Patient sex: F
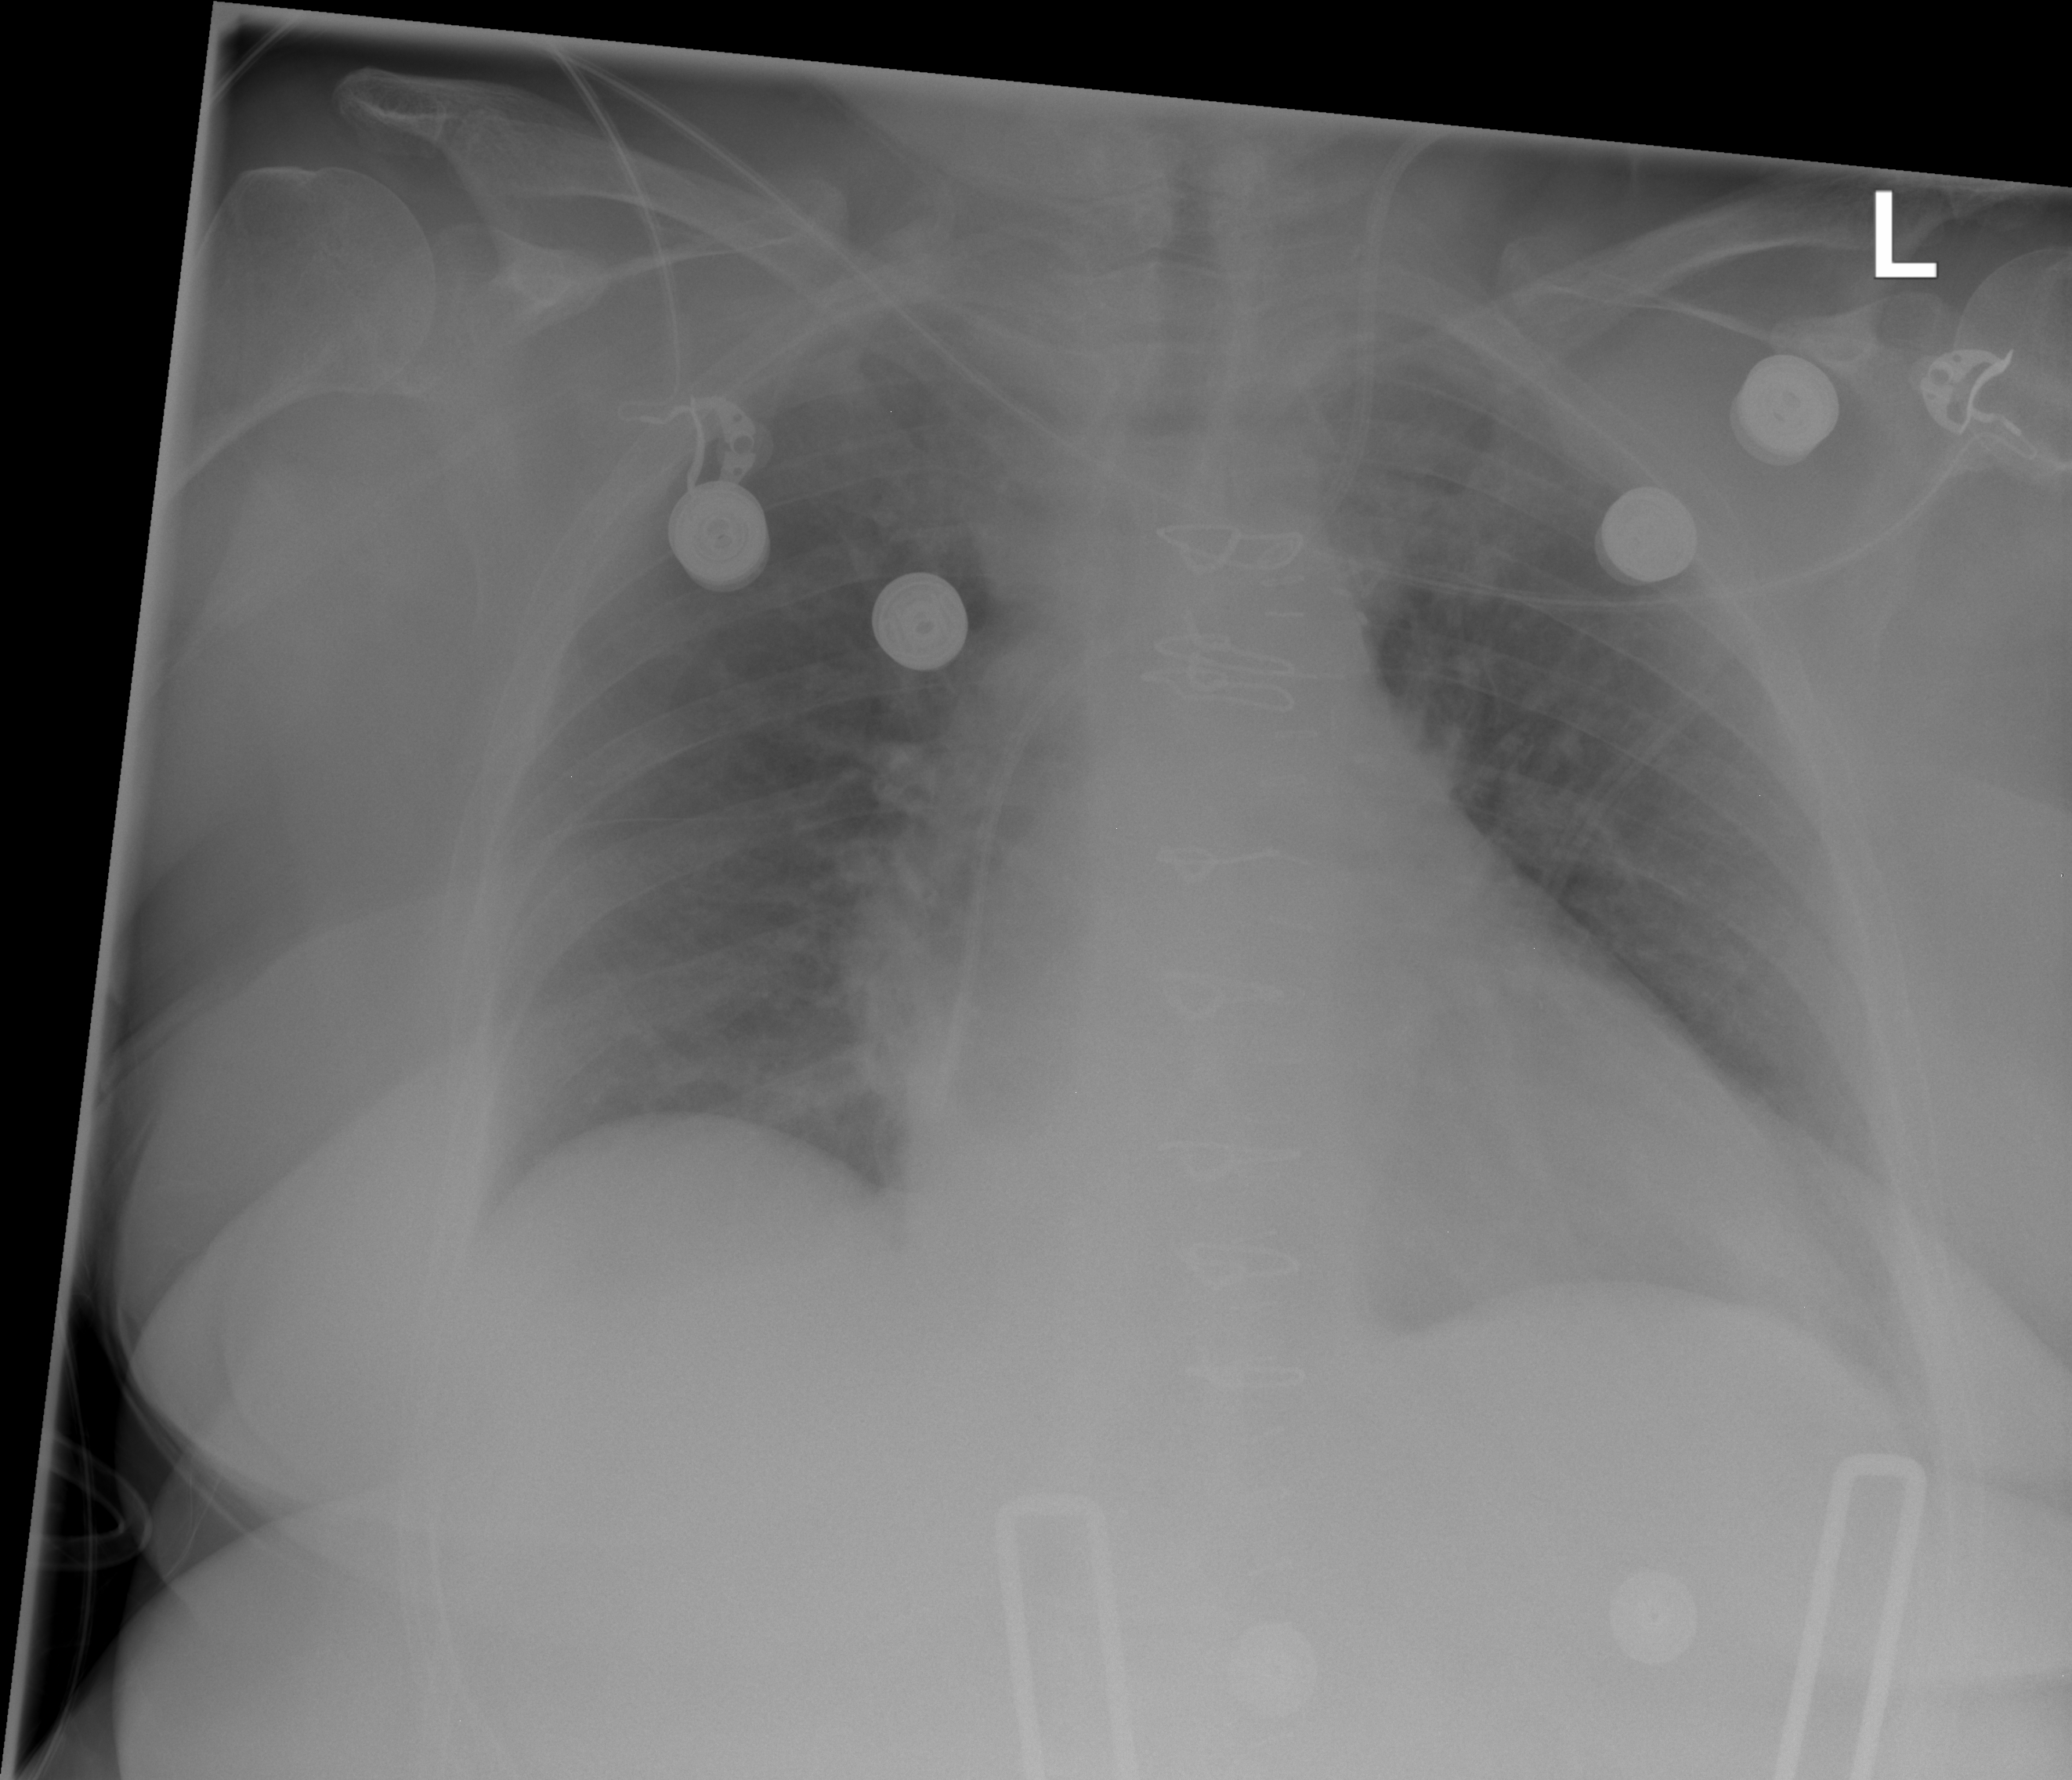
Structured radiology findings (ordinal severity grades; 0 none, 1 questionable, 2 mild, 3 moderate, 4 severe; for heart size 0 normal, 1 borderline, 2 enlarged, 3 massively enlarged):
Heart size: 2
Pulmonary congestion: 0
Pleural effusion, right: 0
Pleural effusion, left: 2
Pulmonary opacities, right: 0
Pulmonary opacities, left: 0
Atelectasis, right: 0
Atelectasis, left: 2